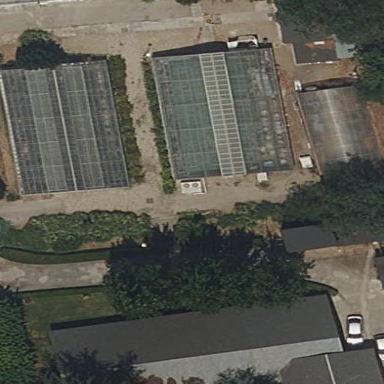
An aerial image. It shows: Greenhouse.